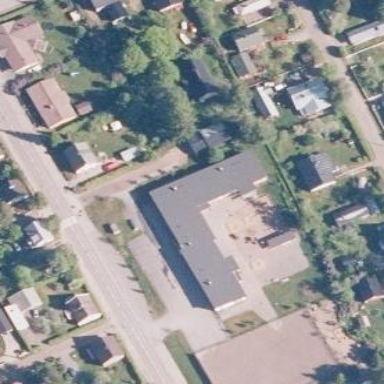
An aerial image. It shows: Public building.